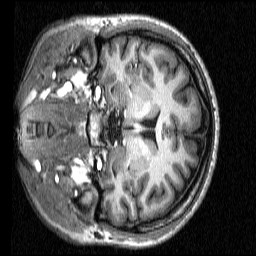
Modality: T1w
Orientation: coronal